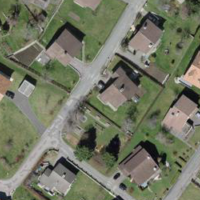
EUNIS habitat code: 55
Species observed at this site:
Fagus sylvatica